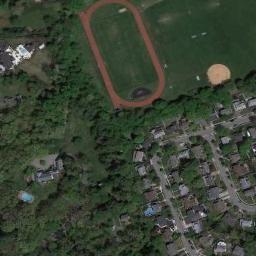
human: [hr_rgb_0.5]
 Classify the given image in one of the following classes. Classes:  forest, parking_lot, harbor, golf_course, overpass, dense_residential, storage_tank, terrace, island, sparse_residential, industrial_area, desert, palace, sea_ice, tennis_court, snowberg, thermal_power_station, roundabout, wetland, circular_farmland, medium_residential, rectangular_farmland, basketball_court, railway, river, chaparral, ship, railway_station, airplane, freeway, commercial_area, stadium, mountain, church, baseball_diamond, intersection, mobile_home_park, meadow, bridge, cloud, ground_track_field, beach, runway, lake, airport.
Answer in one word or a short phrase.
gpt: ground_track_field